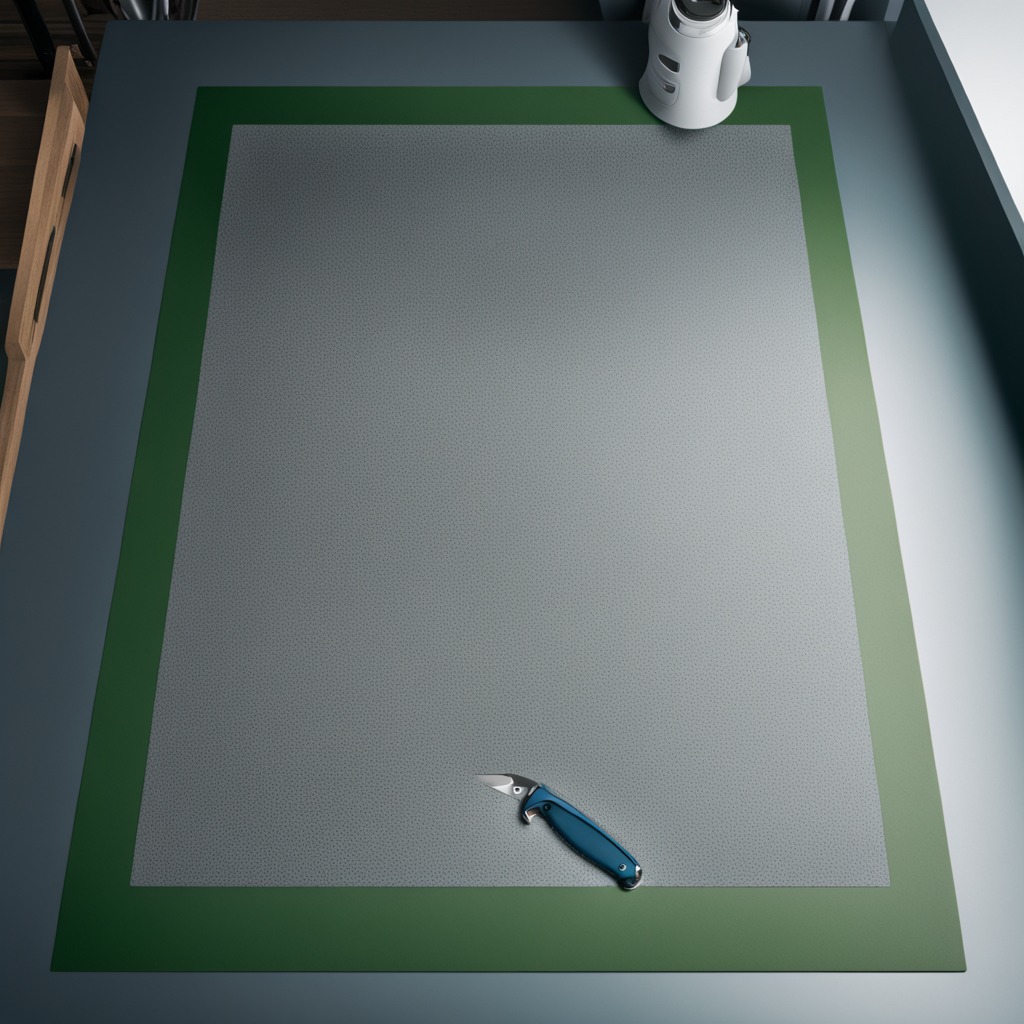
A utility knife is lying on a clean granite tabletop covered with a green rubber mat inside a workshop under bright overhead lighting crisp shadows high clarity worn but beneath the mat.